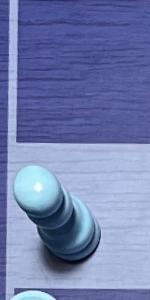
Label: Pawn_White